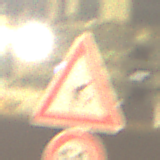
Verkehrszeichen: FlugbetriebRechts
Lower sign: Geschwindigkeit50
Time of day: Night
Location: Outdoor (Urban)
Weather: Overcast
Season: NotSpecified
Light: Artificial